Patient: sex F, age 73
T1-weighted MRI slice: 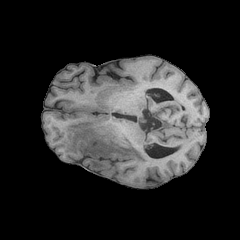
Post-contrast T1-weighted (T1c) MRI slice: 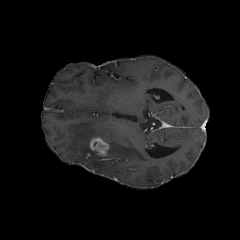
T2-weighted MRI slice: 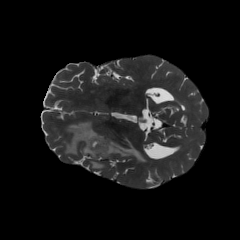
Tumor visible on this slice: yes
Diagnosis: Glioblastoma, IDH-wildtype
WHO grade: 4